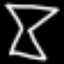
Label: hourglass